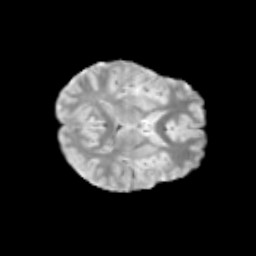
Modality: T2w
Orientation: axial
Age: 12
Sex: female
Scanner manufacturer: siemens
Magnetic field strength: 3 T
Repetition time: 3.8 s
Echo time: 0.07 s